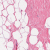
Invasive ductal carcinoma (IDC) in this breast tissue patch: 0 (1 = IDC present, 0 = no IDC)